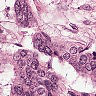
Metastatic tissue present: yes